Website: bh-photo
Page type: payment
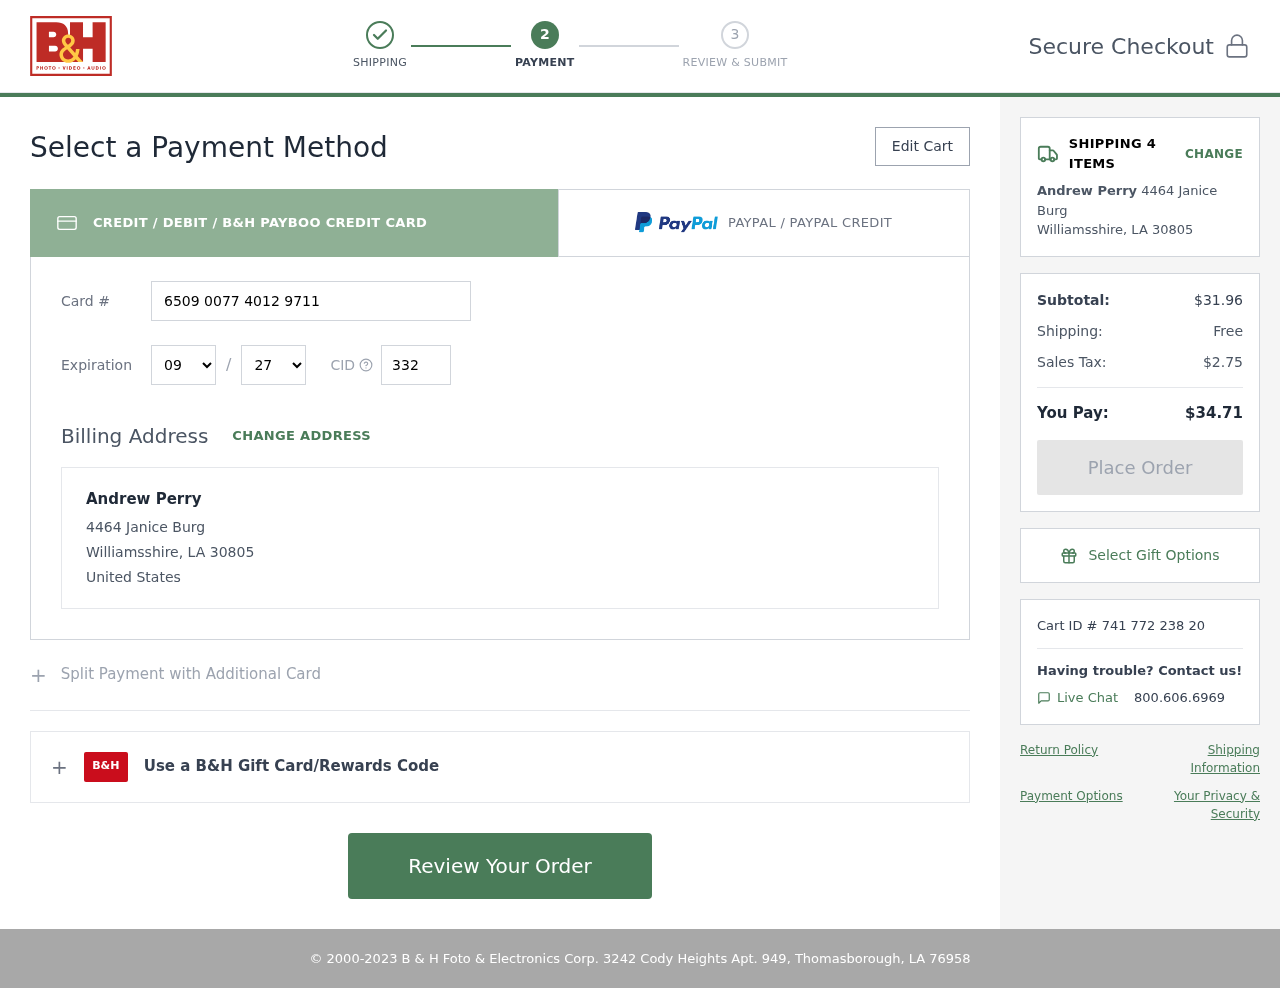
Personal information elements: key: PII_CARD_CVV
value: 332
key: PII_CARD_EXPIRY_MONTH
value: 09
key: PII_CARD_EXPIRY_YEAR
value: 27
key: PII_CARD_NUMBER
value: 6509 0077 4012 9711
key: PII_CITY_STATE_ZIP
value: Williamsshire, LA 30805
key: PII_COUNTRY
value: United States
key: PII_FULLNAME
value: Andrew Perry
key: PII_STREET
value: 4464 Janice Burg
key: PII_FULLNAME2
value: Andrew Perry
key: PII_CITY
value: Williamsshire
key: PII_STATE_ABBR
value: LA
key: PII_POSTCODE
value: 30805
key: PII_POSTCODE_FULL
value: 30805
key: PII_CITY_STATE
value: Williamsshire, LA
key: PII_POSTCODE_NUMERIC
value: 30805
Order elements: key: ORDER_NUM_ITEMS
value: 4
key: ORDER_SUBTOTAL
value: $31.96
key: ORDER_SHIPPING_COST
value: Free
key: ORDER_TAX
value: $2.75
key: ORDER_TOTAL
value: $34.71
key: ORDER_ID
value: Cart ID # 741 772 238 20